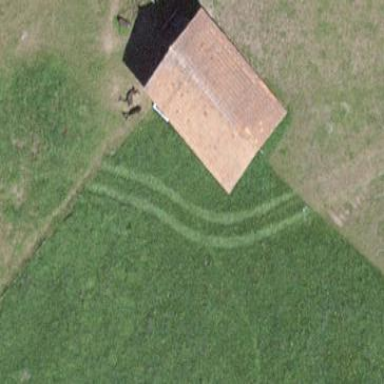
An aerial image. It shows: Stable building.